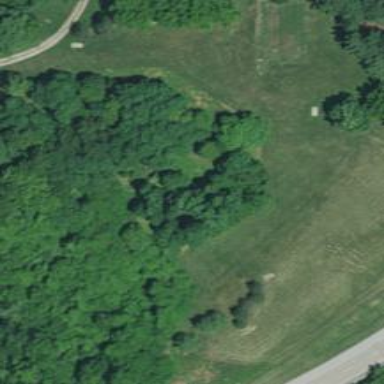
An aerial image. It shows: Disc golf basket.